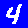
Digit: 4